Question: I have integrated AdMob in my application like this.
'''
#define AdMob_ID @"a14fd99963270b2"
-(void)viewDidLoad
{
[super viewDidLoad];
GADBannerView *admob = [[GADBannerView alloc] initWithFrame:CGRectMake(0, 360, 320, 50)];
admob.adUnitID = AdMob_ID;
admob.rootViewController=self;
[self.view addSubview:admob];
GADRequest *req=[[GADRequest alloc] init];
req.testing=YES;
[admob loadRequest:req];
}
'''
This is giving me be by default google,

If i change AdMob_ID to my application's id then add is not shown.
What can be issue?
At the time of creating AdMobID it is asking for the iTunes connect application link.
This link can be obtained after the application gets online.
Thanks in advance.
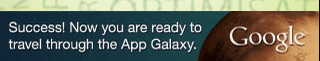
Answer: Are you sure that you aren't in test mode? Admob displays that image for testing purposes, good news is that your admob integration works. In order to serve live ads, make sure you aren't in test mode.